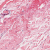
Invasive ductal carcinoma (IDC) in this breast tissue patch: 0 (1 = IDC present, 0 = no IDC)